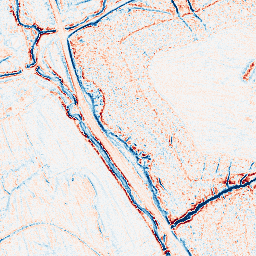
Category: edge_preserving
Decomposition family: anisotropic_diffusion
Decomposition parameters: iterations: 10
kappa: 30
gamma: 0.1
Upsampling method: lanczos
Upsampling parameters: scale: 4
Upsampling scale: 4